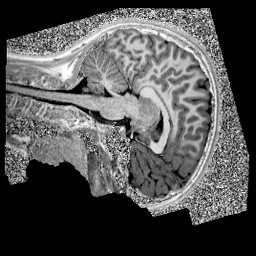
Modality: UNIT1
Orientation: sagittal
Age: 12
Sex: male
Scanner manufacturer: siemens
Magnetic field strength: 3 T
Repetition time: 4 s
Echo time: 0.00299 s